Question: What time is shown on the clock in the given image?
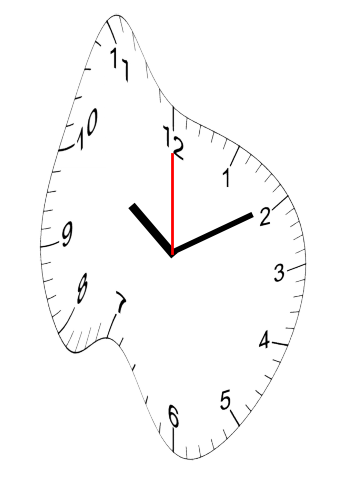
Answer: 10:10:00